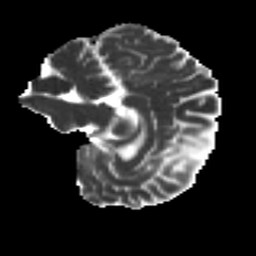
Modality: MD
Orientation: sagittal
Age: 52
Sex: female
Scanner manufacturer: ge
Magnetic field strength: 3 T
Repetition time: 7.8 s
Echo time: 0.0608 s